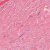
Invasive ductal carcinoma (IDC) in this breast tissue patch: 0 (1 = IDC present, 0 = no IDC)